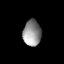
Tissue: lung
Cell type: Endothelial cells
Senescence score: 0.6962
Nuclear area (px): 464
Mean DAPI intensity: 143.239